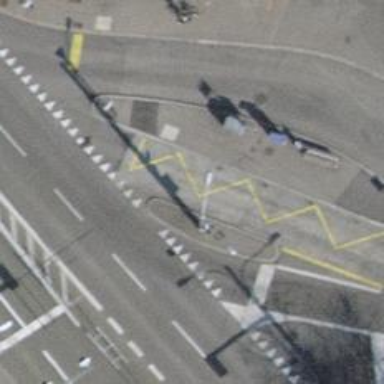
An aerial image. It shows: Driveway with asphalt surface designed for service vehicles. The presence of trolley wires indicates that trolleybuses operate in this area.